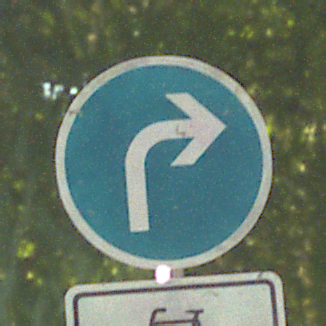
Verkehrszeichen: VorgeschriebeneFahrtrichtungRechts
Zusatzzeichen unten: EinspurigeFahrzeugeFrei1
Umgebung: Outdoor, Suburban
Tageszeit: SunriseSunset
Wetter: Clear
Licht: Natural
Jahreszeit: NotSpecified
Kontrast: HighContrast